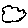
Label: cloud